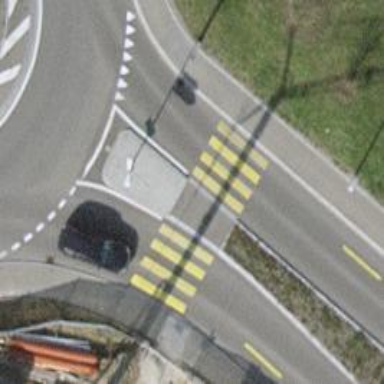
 and there is designated cycle lane on both sides of the road."